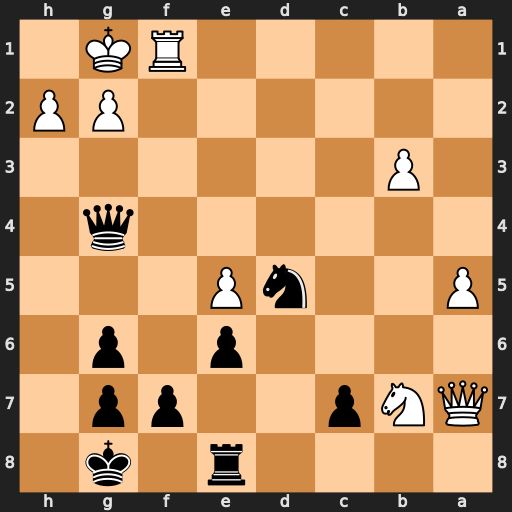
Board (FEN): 4r1k1/QNp2pp1/4p1p1/P2nP3/6q1/1P6/6PP/5RK1
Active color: b
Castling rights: -
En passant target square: -
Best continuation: Nf4 Rxf4 Qxf4